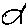
Label: fish